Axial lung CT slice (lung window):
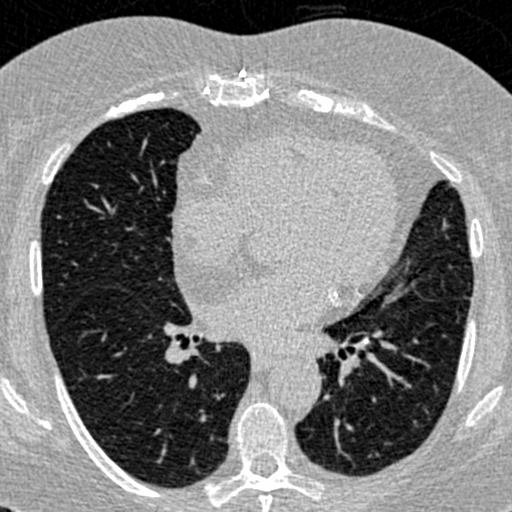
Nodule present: no